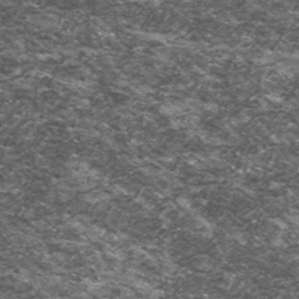
Label: frost